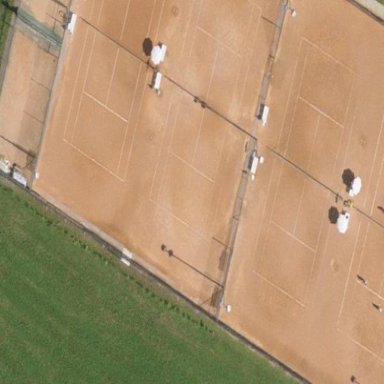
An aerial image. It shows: Clay tennis court in leisure land pitch.